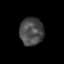
Tissue: prostate
Cell type: T cells
Senescence score: 0.2828
Nuclear area (px): 643
Mean DAPI intensity: 73.857